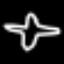
Label: airplane